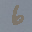
Label: 6